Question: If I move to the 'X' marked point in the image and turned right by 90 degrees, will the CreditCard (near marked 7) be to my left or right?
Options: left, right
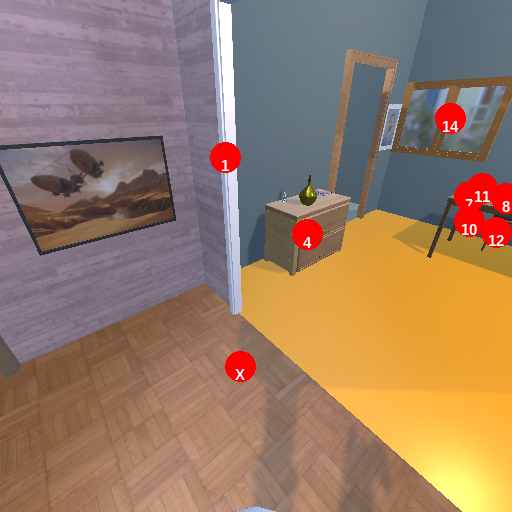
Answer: left